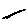
Label: line